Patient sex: M
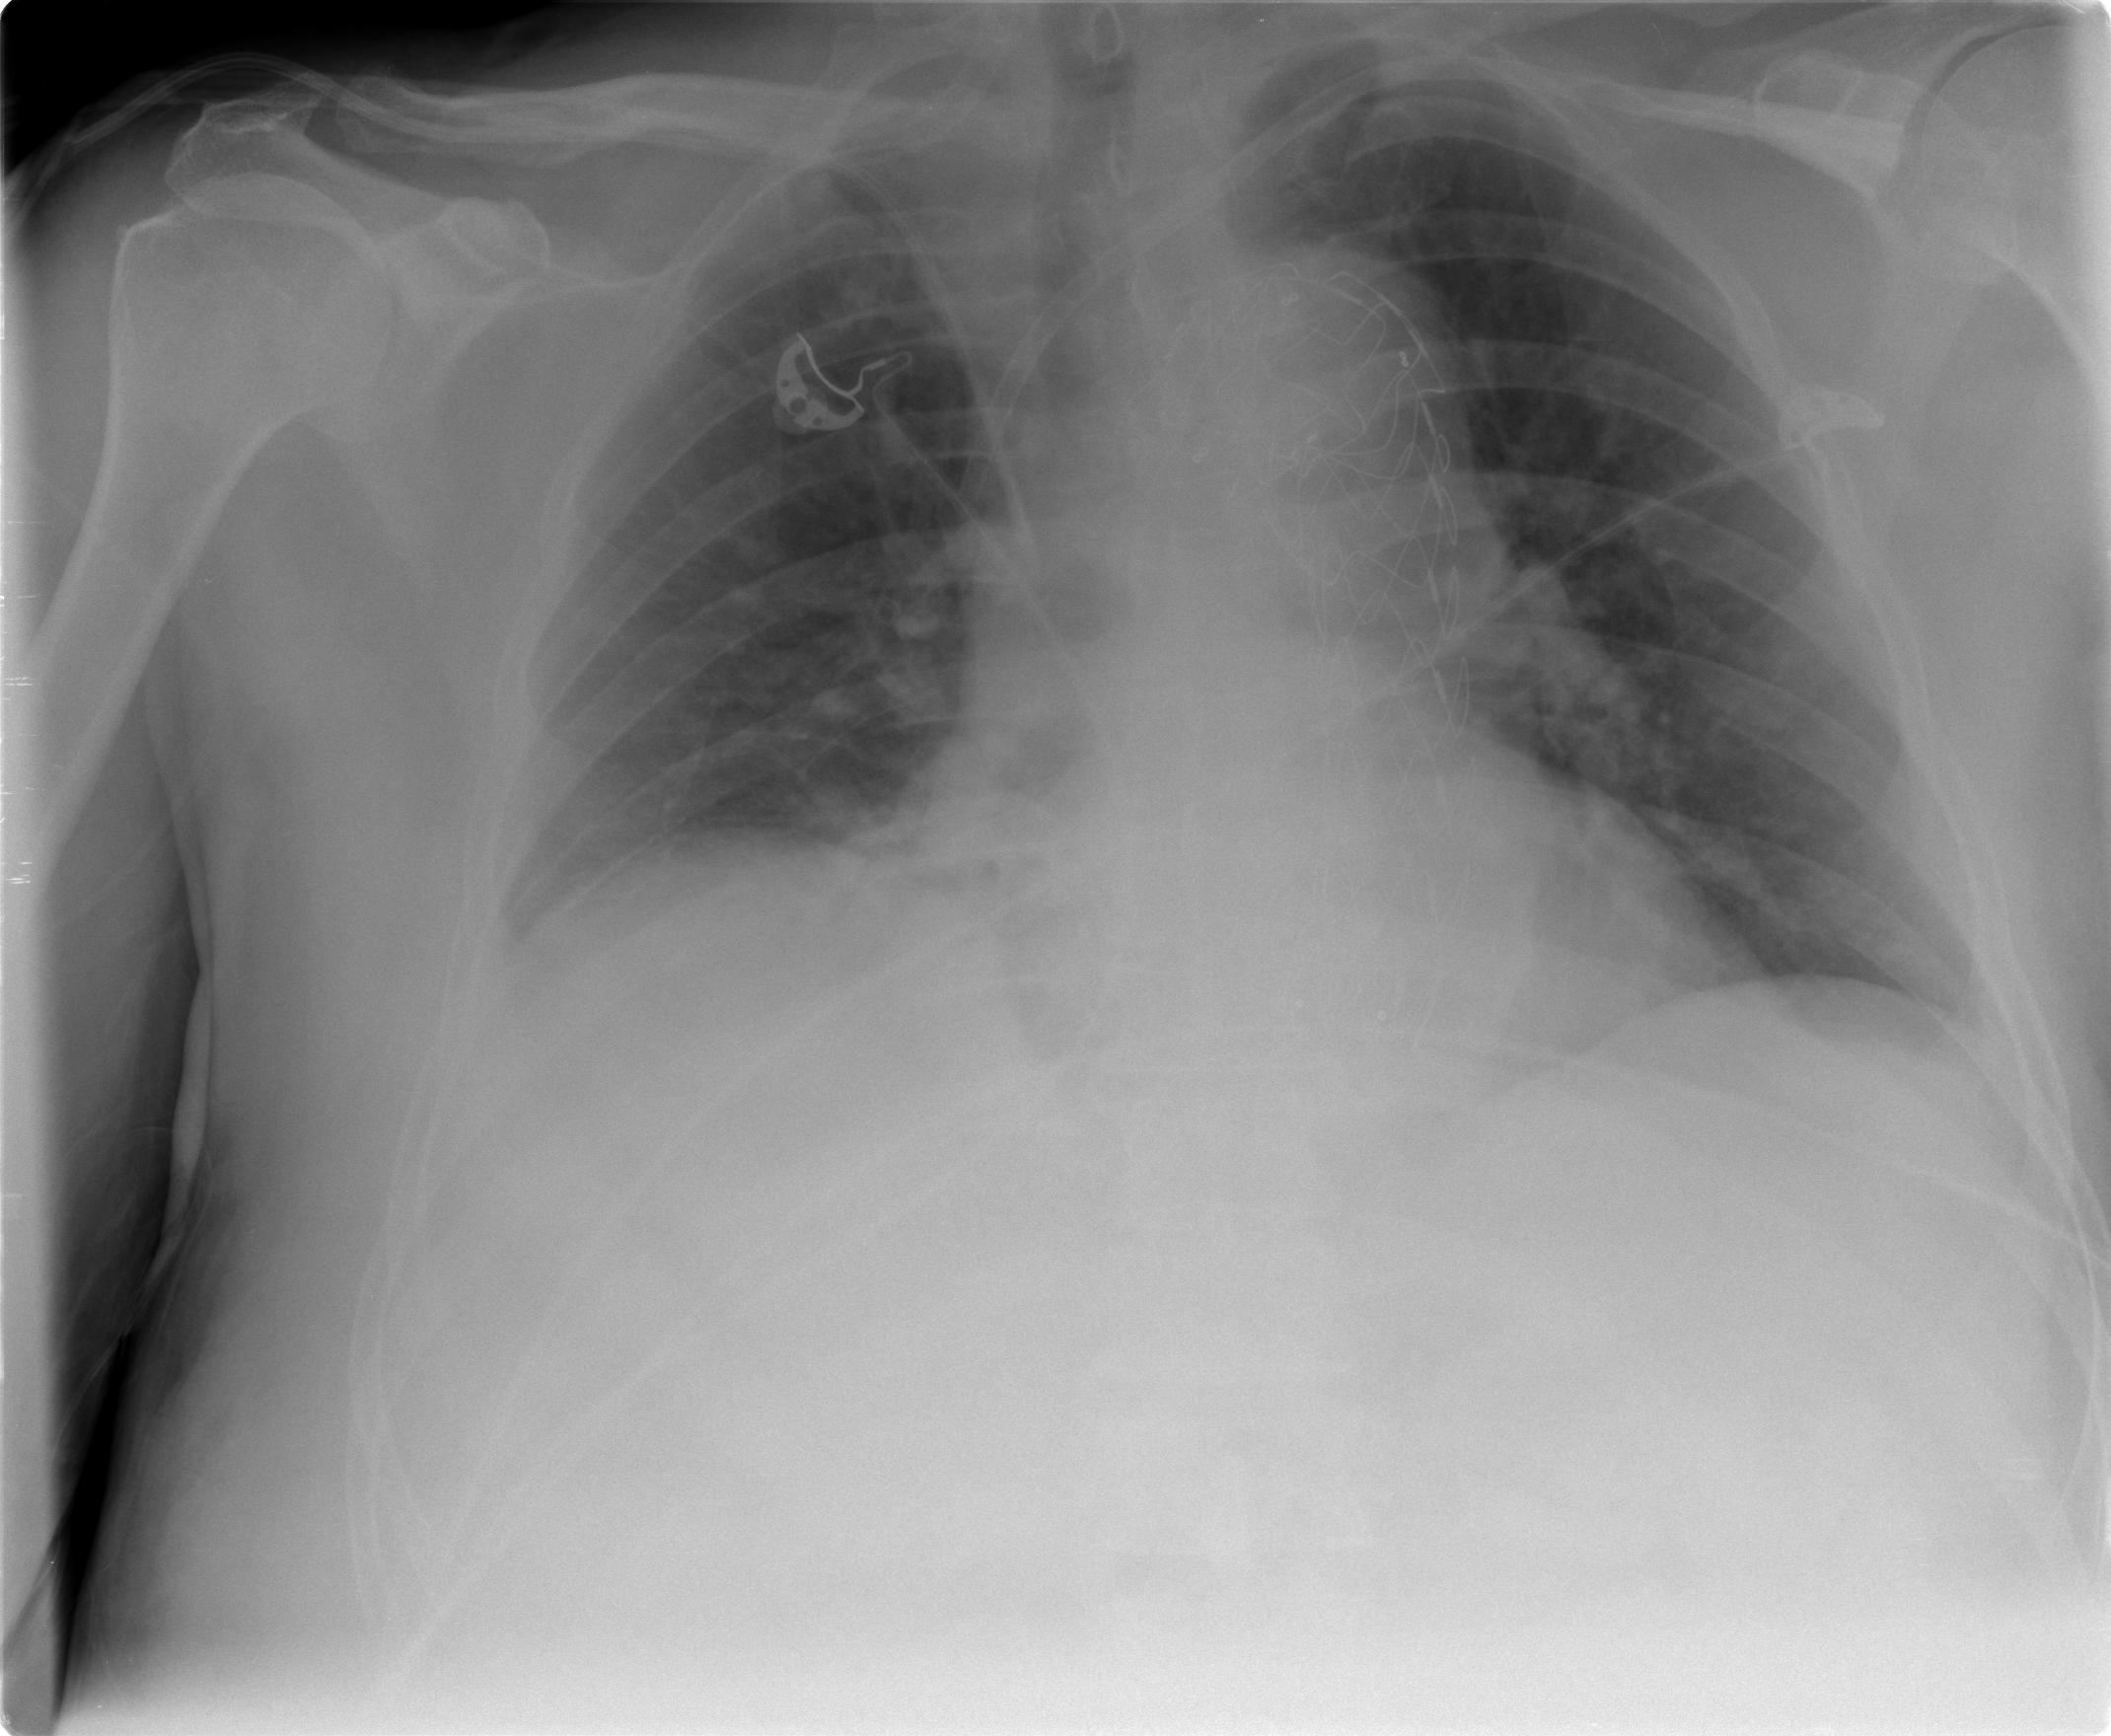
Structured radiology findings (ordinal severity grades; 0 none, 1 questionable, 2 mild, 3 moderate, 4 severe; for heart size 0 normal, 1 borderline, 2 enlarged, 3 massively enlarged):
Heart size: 2
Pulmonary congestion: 2
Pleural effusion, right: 0
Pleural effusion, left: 0
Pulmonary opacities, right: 0
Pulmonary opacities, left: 0
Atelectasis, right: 0
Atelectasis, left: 0